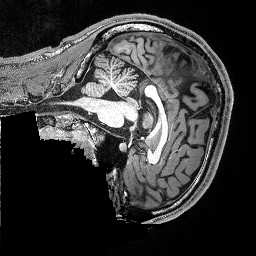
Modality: T1w
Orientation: sagittal